Field crop: maize
Growth stage: 2
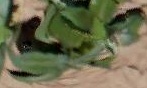
Species: maize